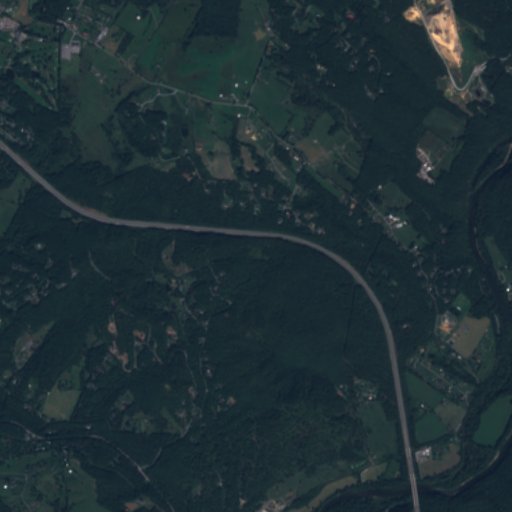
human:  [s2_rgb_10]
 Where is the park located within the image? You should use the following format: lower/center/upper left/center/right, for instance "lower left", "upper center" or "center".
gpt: The park is located in the upper left of the image.
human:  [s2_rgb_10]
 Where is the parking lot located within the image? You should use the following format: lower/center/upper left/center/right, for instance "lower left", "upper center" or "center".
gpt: The parking lot is located in the upper left of the image.
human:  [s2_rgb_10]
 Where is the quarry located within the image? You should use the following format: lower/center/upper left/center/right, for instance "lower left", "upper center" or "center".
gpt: The quarry is located in the lower center of the image.
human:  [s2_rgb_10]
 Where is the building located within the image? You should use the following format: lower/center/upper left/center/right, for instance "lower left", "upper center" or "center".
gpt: The building is located in the upper right of the image.
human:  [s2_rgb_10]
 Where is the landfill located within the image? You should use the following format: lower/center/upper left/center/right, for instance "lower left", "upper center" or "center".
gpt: There is no landfill in the image.